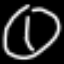
Label: clock